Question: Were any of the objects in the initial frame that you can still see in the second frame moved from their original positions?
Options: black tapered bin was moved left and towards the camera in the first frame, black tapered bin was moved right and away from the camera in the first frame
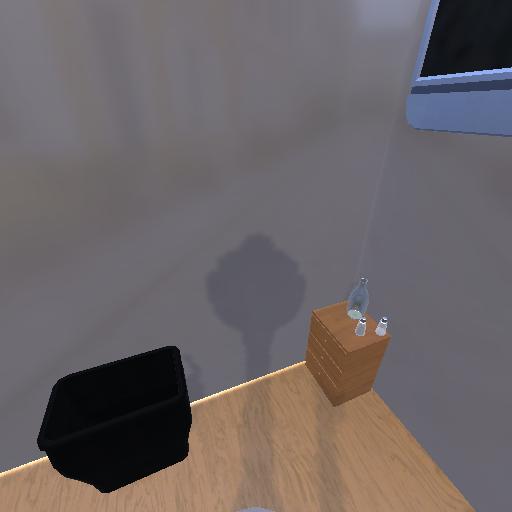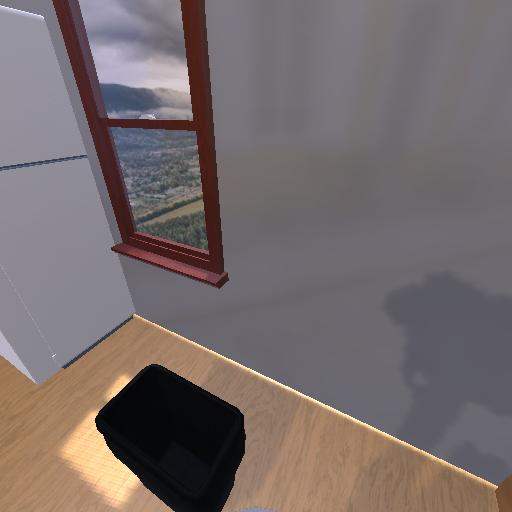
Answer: black tapered bin was moved left and towards the camera in the first frame